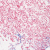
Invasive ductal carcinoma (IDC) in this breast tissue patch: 0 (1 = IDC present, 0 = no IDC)